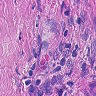
Metastatic tissue present: no